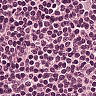
Metastatic tissue present: no